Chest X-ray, PA view. Patient: 62 years old, sex M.
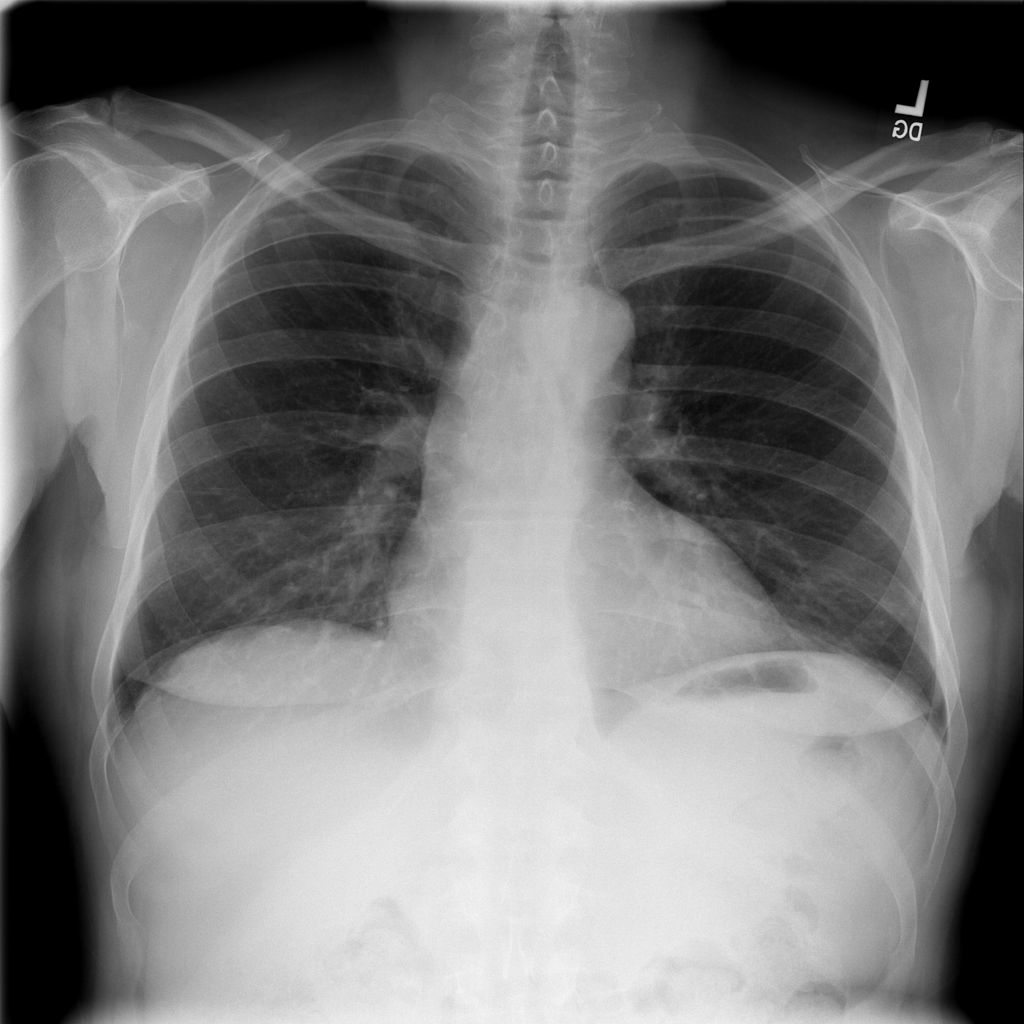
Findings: No Finding